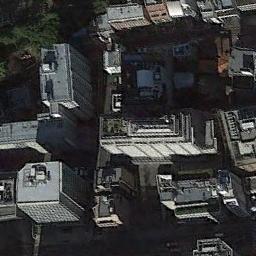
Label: commercial_area